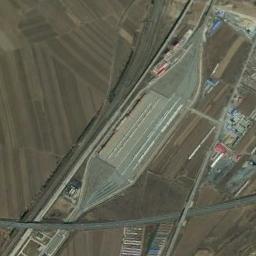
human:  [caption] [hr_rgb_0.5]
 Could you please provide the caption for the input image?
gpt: There is a fully equipped railway station in the city .

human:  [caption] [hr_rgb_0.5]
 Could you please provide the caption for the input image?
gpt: Several buildings of different shapes and sizes are beside the railway station .

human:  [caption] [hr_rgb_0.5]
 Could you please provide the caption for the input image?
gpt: The railway station with lots of railways is surrounded by some fields .

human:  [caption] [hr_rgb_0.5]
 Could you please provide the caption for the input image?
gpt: The railway station is next to the farmland and buildings .

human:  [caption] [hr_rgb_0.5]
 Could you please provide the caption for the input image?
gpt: There are many brown farmlands around the railway station .